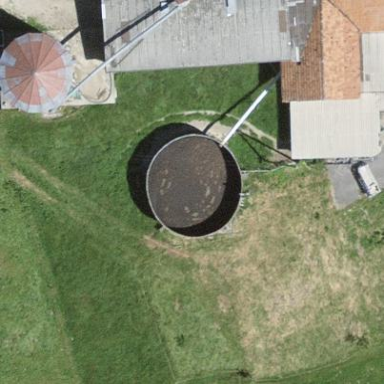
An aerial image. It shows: Storage tank that is man-made.